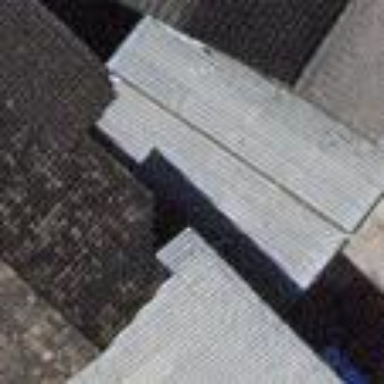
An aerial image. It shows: View of roof of building.